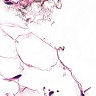
Metastatic tissue present: no